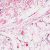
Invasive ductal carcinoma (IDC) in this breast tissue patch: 0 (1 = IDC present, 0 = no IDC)